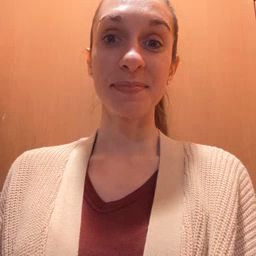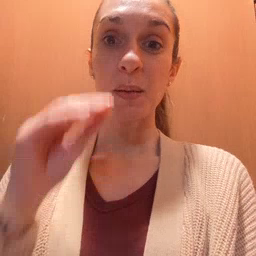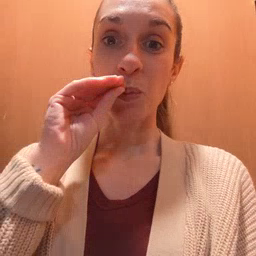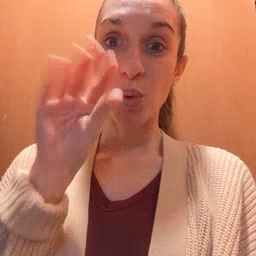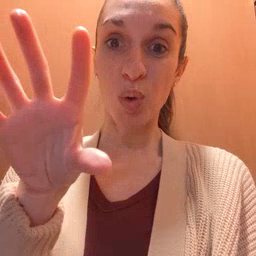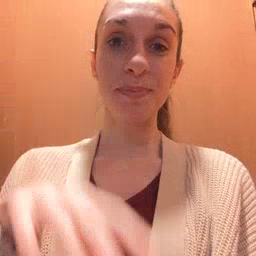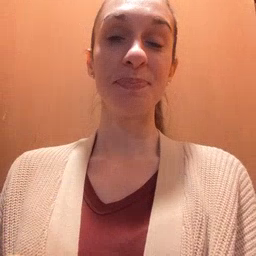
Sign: blow